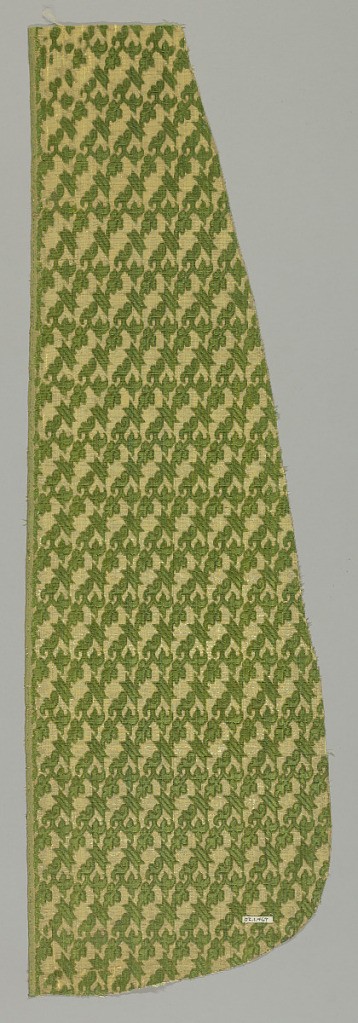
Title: Fragment
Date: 17th century
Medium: silk, metallic Technique: supplementary warp forming raised pile on plain weave foundation (velvet)
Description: Green diagonal plant forms on gold background.